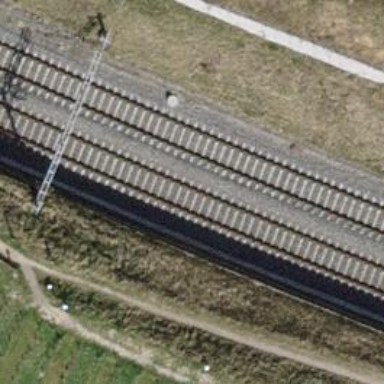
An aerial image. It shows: Single railway track with electrified contact line.